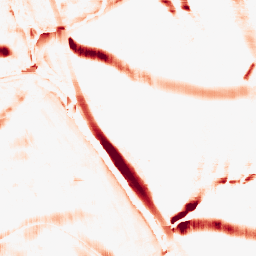
Category: morphological
Decomposition family: morphological_rect
Decomposition parameters: operation: opening
width: 20
height: 20
Upsampling method: regularized
Upsampling parameters: scale: 2
lambda_reg: 0.01
Upsampling scale: 2